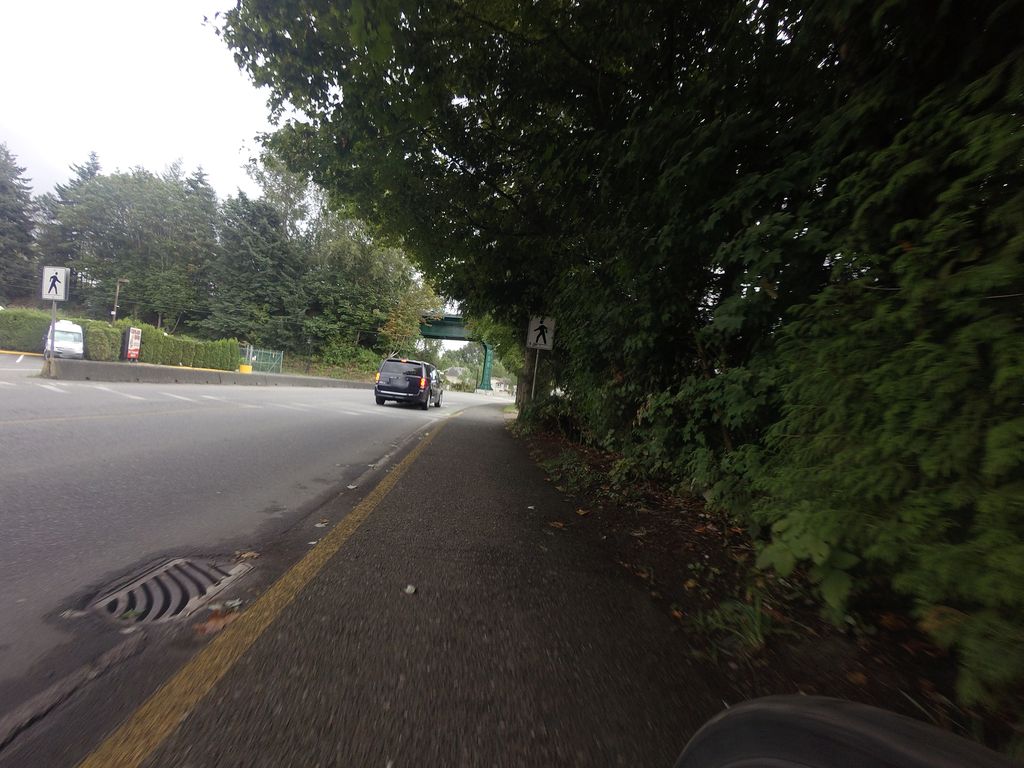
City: vancouver